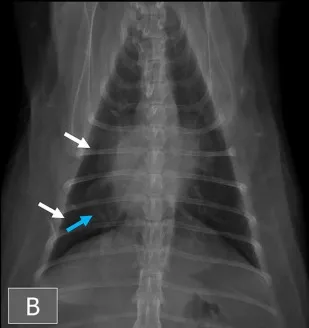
Thoracic radiographs from Cat-1 at presentation.
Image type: radiology (x_ray)